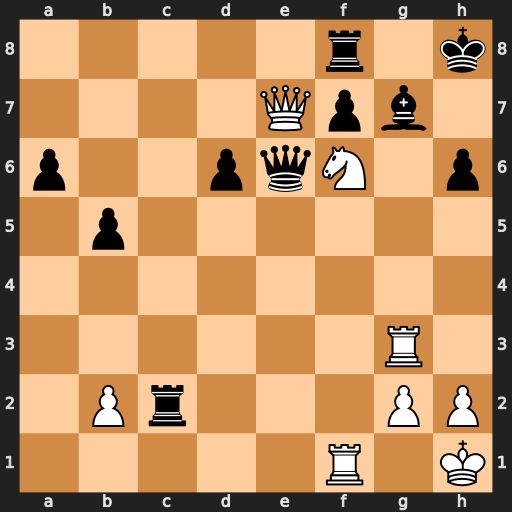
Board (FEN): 5r1k/4Qpb1/p2pqN1p/1p6/8/6R1/1Pr3PP/5R1K
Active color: w
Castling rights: -
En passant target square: -
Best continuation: Qxf8+ Bxf8 Rg8#